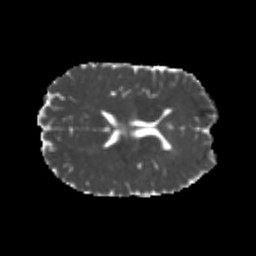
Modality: MD
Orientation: axial
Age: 22
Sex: male
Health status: healthy
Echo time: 0.074 s